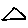
Label: triangle